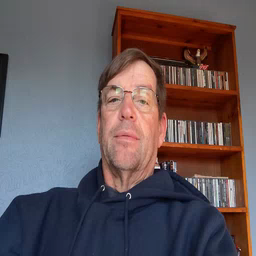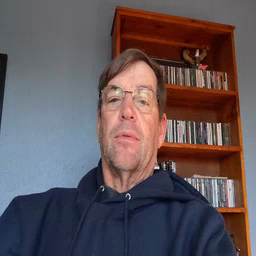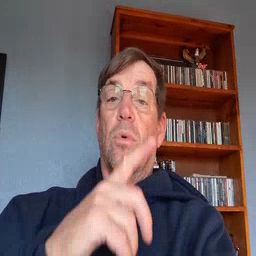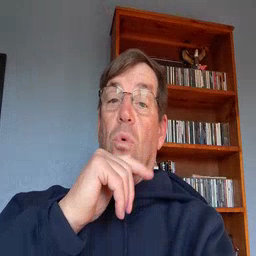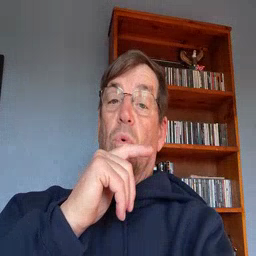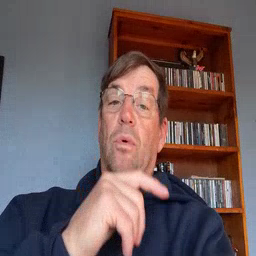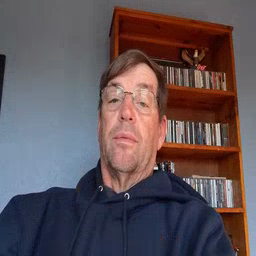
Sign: who